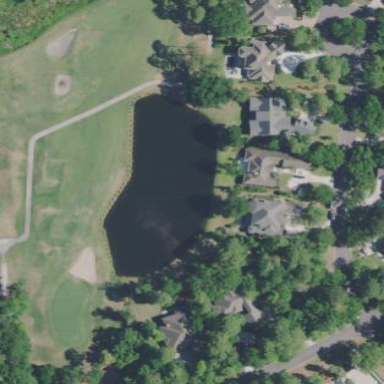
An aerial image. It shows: Golf fairway surrounded by grass.